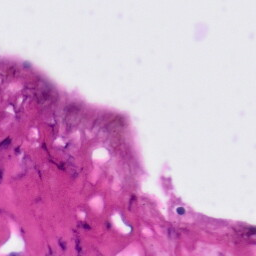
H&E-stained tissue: Tonsil